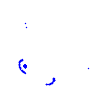
Particle: proton